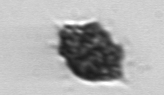
Label: Dictyocha